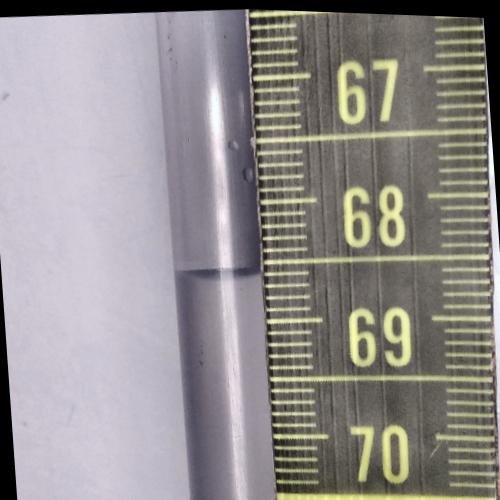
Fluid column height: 68.6 cm